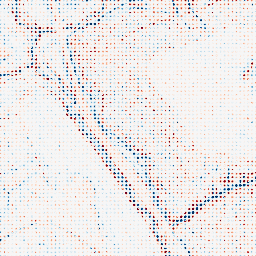
Category: edge_preserving
Decomposition family: anisotropic_diffusion
Decomposition parameters: iterations: 10
kappa: 50
gamma: 0.1
Upsampling method: sinc_blackman
Upsampling parameters: scale: 8
kernel_size: 4
Upsampling scale: 8